Question: So I need to align a image and a text so that the text is right in the middle of the image, like this:

Here's my code, but the text stays on the top side:
'''
<div class="container">
<img src="#" alt="#" />
<div class="text">
headline and text below it
</div>
</div>
.container {width: 600px; margin: 0 auto; clear: both;}
.container img {float: left;}
.container .text {float: right; vertical-align: middle;}
'''
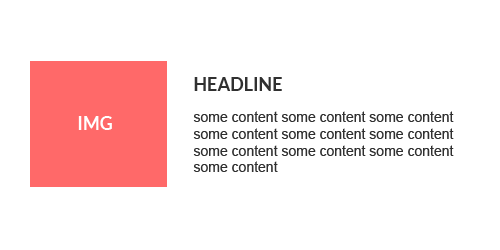
Answer: <URL>
<URL>, '<span>' is an inline element and '<div>' is a block element. Now that can be changed using the 'display' CSS property but there is one issue: in terms of HTML validation, you can't put block elements inside inline elements so:
'''
<span>...<div>foo</div>...</span>
'''
is not strictly valid even if you change the '<div>' to 'inline' or 'inline-block'.
So, if your element is 'inline' or 'inline-block' use a '<span>'. If it's a 'block' level element, use a '<div>'.
HTML
'''
<div class="container">
<span>
<div class="photo">
<img src="http://webjunction.net/images/avatars/default-avatar.png" alt="dummy">
</div>
</span>
<span id="text">
<div class="cv">
<p>
Some text<br>
Some more text<br>
etc etc<br>
</p>
</div>
</span>
</div>
'''
CSS
'''
.container {
text-align: center;
width: 600px;
margin:auto;
border: 1px solid black;
}
.container span {
display: inline-block;
vertical-align: middle;
}
.container #text {
border: 1px solid red;
/* to show the centering */
}
.cv {
display: table;
margin: 0 auto;
text-align: left;
}
.photo {
border: 1px solid green;
/* to show the centering */
}
'''